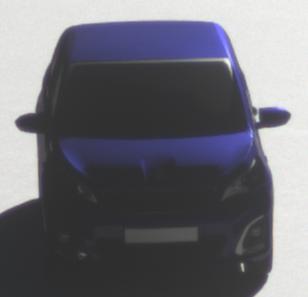
Make: Peugeot
Model: 108 1.0 VTi 68
Detailed model: 108
Model produced from: 2015/03
Model produced until: 2016/10
Doors: 3
Color: blue
Road condition: dry road
Daytime: morning or afternoon
Contrast: high contrast